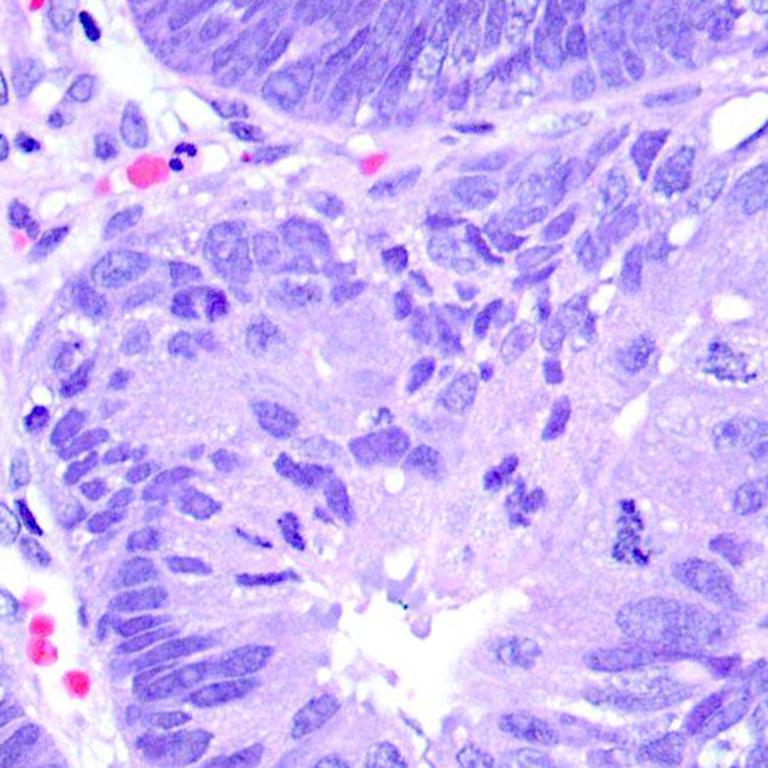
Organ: colon
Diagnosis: adenocarcinomas